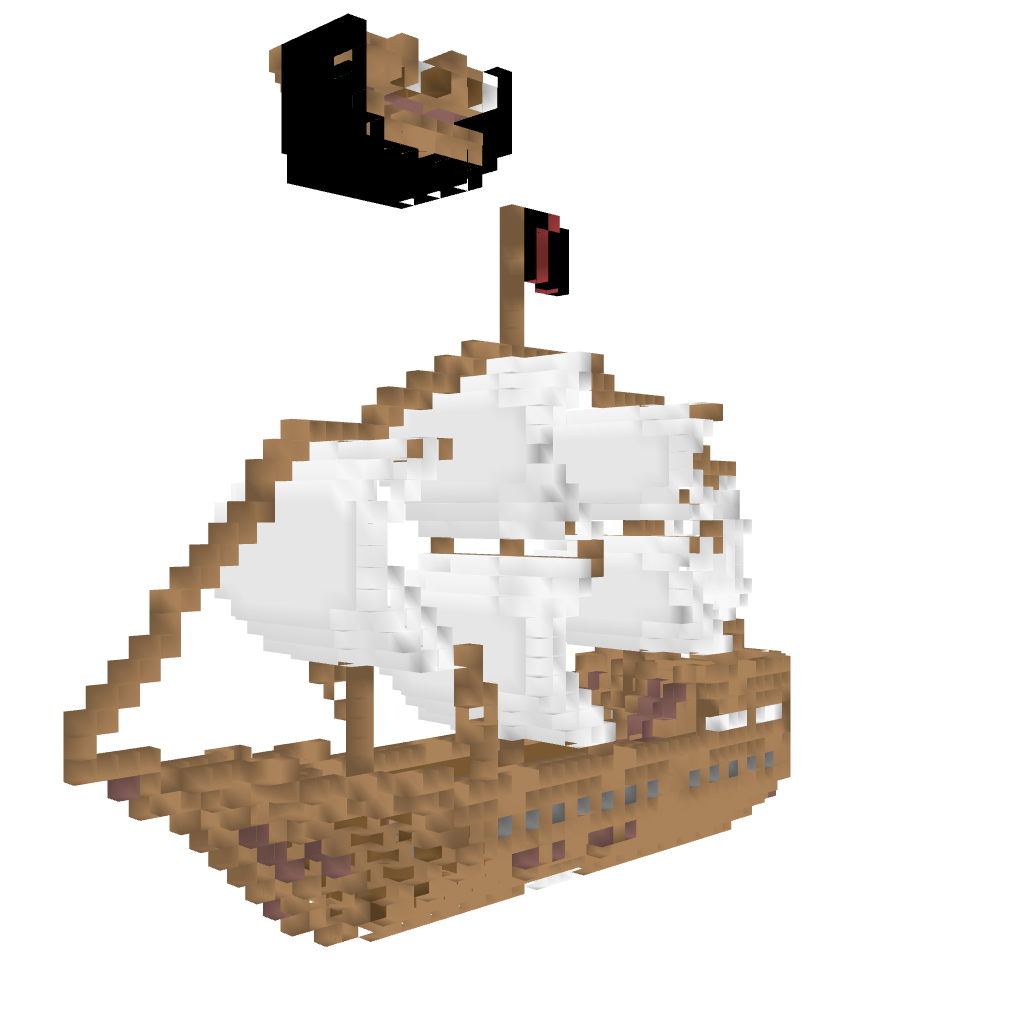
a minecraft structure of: Ghost ship bad low quality